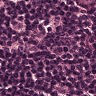
Metastatic tissue present: no